Question: I want to set border of Edittext and items of listview as in the picture :

My xml code is as following :
'''
<LinearLayout
android:background="#BDD6E0"
android:layout_height="wrap_content"
android:layout_width="match_parent"
android:orientation="vertical" >
</LinearLayout>
<LinearLayout
android:background="#BDD6E0"
android:layout_height="wrap_content"
android:layout_width="match_parent"
android:orientation="vertical" >
<TextView
android:id="@+id/textView1"
android:layout_width="match_parent"
android:layout_height="wrap_content"
android:layout_weight="1"
android:text="Search"
android:textColor="#000000"
android:background="#FFFFFF"
android:textAppearance="?android:attr/textAppearanceLarge" />
<EditText
android:id="@+id/search_pat_edit"
android:layout_width="match_parent"
android:layout_height="wrap_content"
android:singleLine="true"
android:textColor="#000000"
android:layout_weight="4">
</EditText>
</LinearLayout>
<LinearLayout
android:background="#c0c0c0"
android:layout_height="0dp"
android:layout_width="match_parent"
android:layout_weight="6" >
<ListView
android:id="@+id/listView1"
android:layout_width="match_parent"
android:layout_height="wrap_content"
android:background="#FFFFFF"
android:layout_weight="1" >
</ListView>
</LinearLayout>
</LinearLayout>
'''
What can I do to draw border in the items of listview ?
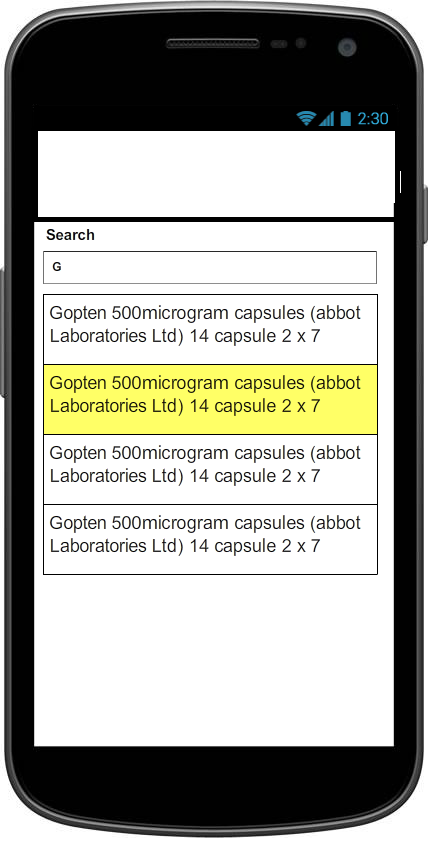
Answer: background of listview
'''
<?xml version="1.0" encoding="utf-8"?>
<shape xmlns:android="http://schemas.android.com/apk/res/android"
android:shape="rectangle">
<stroke android:width="1dip" android:color="@color/edt_focused" />
</shape>
'''
and add property to listview
'''
android:divider="@drawable/list_divider" android:dividerHeight="1px"
'''